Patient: sex F, age 65
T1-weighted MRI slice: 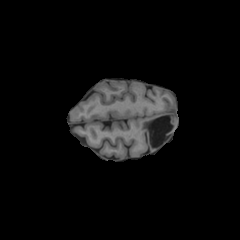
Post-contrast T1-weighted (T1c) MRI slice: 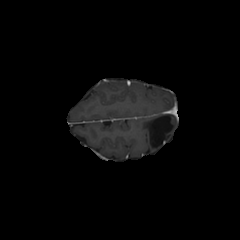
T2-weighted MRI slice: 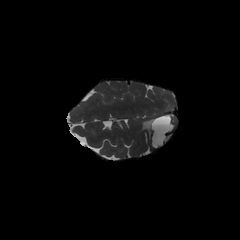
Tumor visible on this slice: no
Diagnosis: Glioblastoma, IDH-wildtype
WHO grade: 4